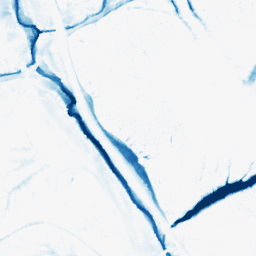
Category: morphological
Decomposition family: morphological_ellipse
Decomposition parameters: operation: closing
width: 20
height: 20
Upsampling method: sinc_blackman
Upsampling parameters: scale: 4
kernel_size: 16
Upsampling scale: 4